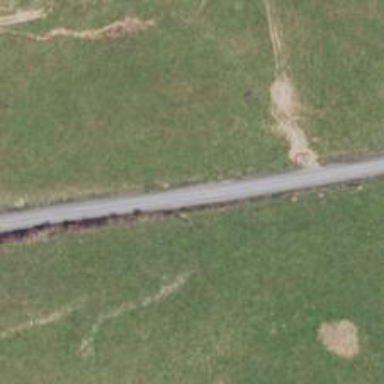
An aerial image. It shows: Tertiary road.